Question: I have two columns "ID_TT" in select values 1 and "ID_ARC" in select values 2.
ID_TT has below values
[blank]
121
[blank]
ID_ARC has below values
146
[blank]
171
I need to merge these two . I used calculator but it does not work. How can we solve this.
output must be
146
121
171

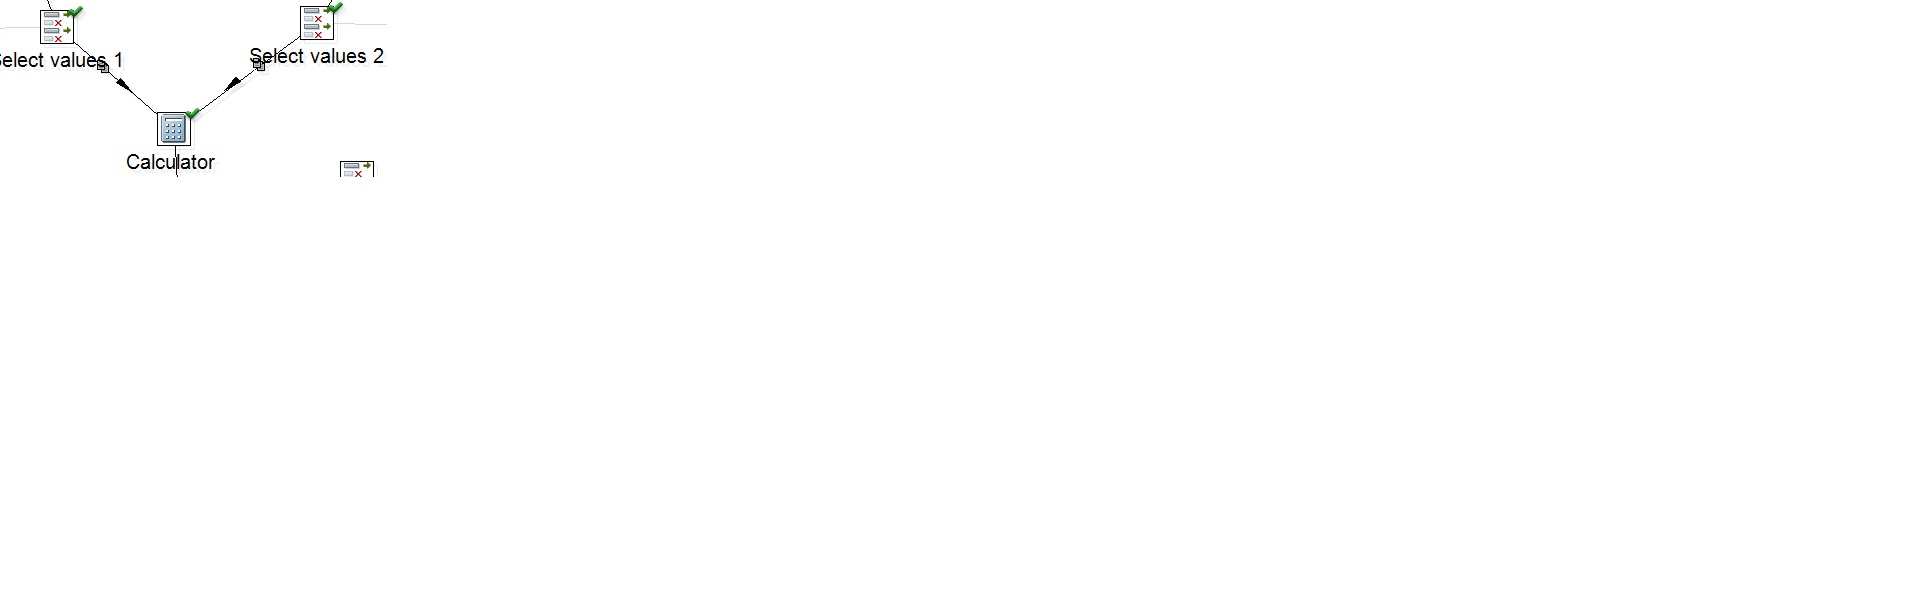
Answer: Here is the solution. I think its useful to you

If you follow above step you can get that result like these.
Result:

Thank you.